Question: I am given the following diagram with the text. The author refers the 'AND' gate which becomes the control signal 'PCSrc'. But I am unable to make this relation from the diagram.
Here is the text,
> ALU performs comparison of registers in the branch instruction and
produces a HIGH logic on its ZERO output. This ZERO output ANDed with
control signal Branch is used to indicate a taken branch. . BTA
is calculated by a dedicated adder.

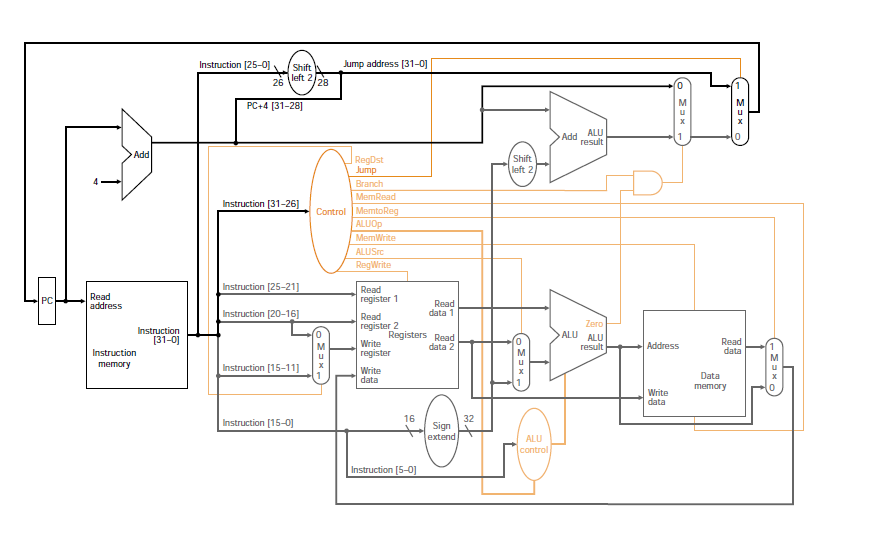
Answer: I am not sure exactly which part you don't make relation from.
Here goes an explanation where I circled in the diagram the different blocks used to compute the next PC address to be used.
Block 1 is just an adder which adds 4 to the current PC address (therefore giving you nPC, the next PC address).
The ALU in block 2 is used to do the branch comparison. Upon doing the comparison, it will reflect in the Zero flag whether the two compared values are equal. This output is used in block 3 (the AND gate) to compute the PCSrc flag. It will be 1 only when the Branch signal from the control block is 1 and also the Zero flag of block 2 is 1, thus selecting the result from ALU adder in multiplexor block 4. Otherwise, the multiplexer will output nPC computed by block 1 described before.
Then, multiplexor block 5 chooses between the unconditional jump address (selected only when in an jump instruction) or the output of multiplexer 4 described above, and the selected address is stored on PC register.